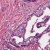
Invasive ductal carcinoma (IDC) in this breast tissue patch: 0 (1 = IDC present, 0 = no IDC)